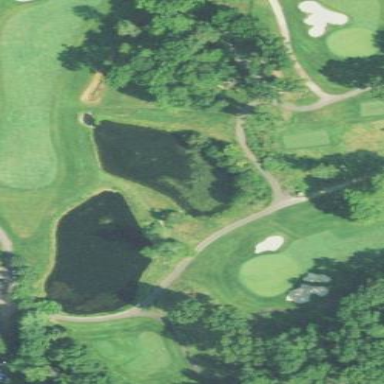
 identified as lateral water hazard in golf course."